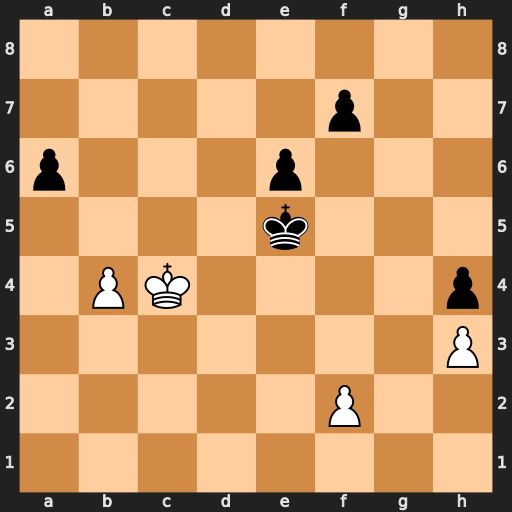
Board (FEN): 8/5p2/p3p3/4k3/1PK4p/7P/5P2/8
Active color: w
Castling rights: -
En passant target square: -
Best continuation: Kc5 f5 Kb6